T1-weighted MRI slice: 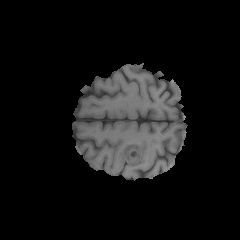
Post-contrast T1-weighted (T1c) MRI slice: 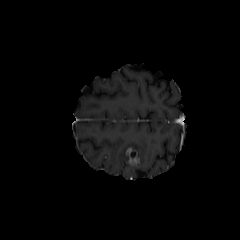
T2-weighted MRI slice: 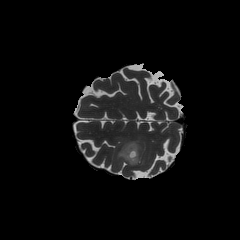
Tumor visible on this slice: yes